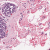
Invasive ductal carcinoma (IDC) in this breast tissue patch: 0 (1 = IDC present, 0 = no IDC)